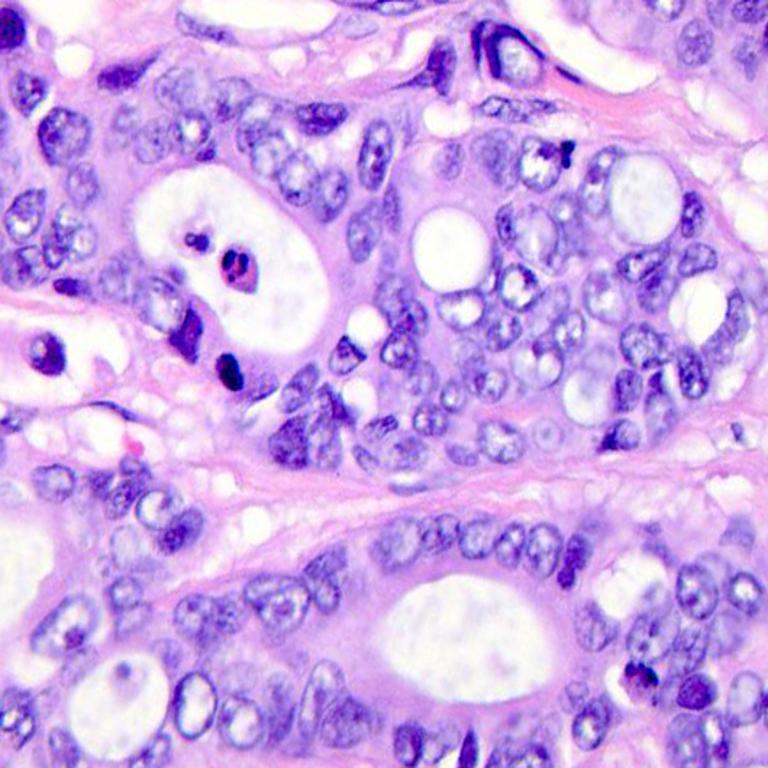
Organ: colon
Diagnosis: adenocarcinomas